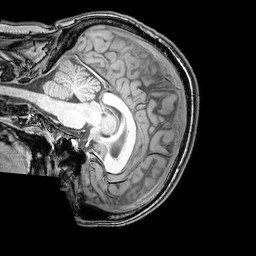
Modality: T1w
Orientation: sagittal
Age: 33
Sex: male
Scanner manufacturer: philips
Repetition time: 0.008203 s
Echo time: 0.00379 s